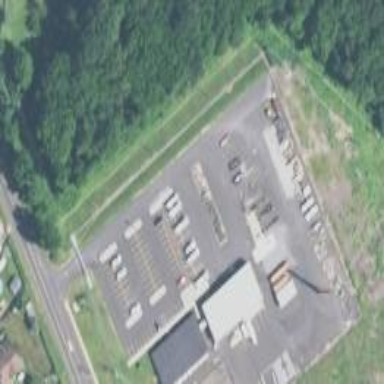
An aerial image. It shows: Utility area.